Interaction volume radius: 5 \u00c5
Interaction volume height: 10 \u00c5
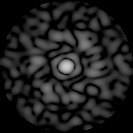
Disorder parameter: 0.8896